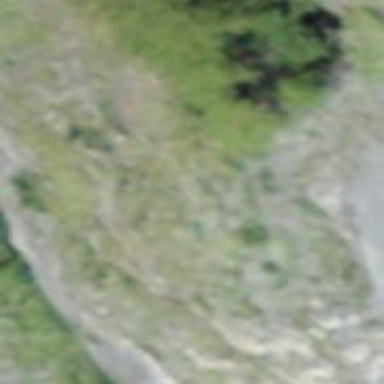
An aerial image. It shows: Natural cliff.